Field crop: maize
Growth stage: 2
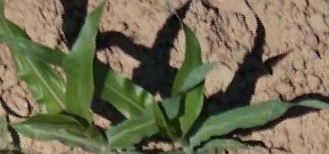
Species: maize